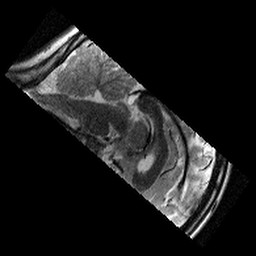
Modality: T2w
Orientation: sagittal
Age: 12
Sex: female
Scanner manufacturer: siemens
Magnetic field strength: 3 T
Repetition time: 9.23 s
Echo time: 0.067 s